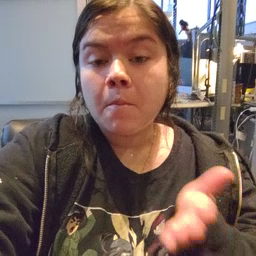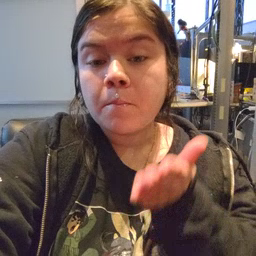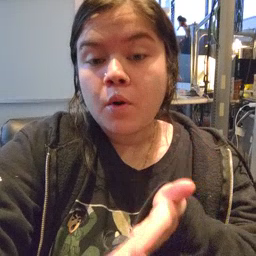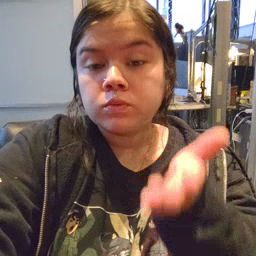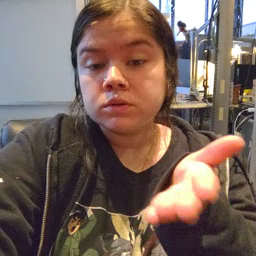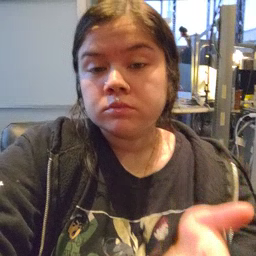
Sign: boat